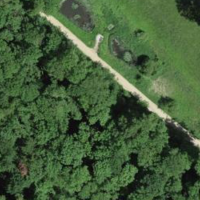
EUNIS habitat code: 25
Species observed at this site:
Humulus lupulus